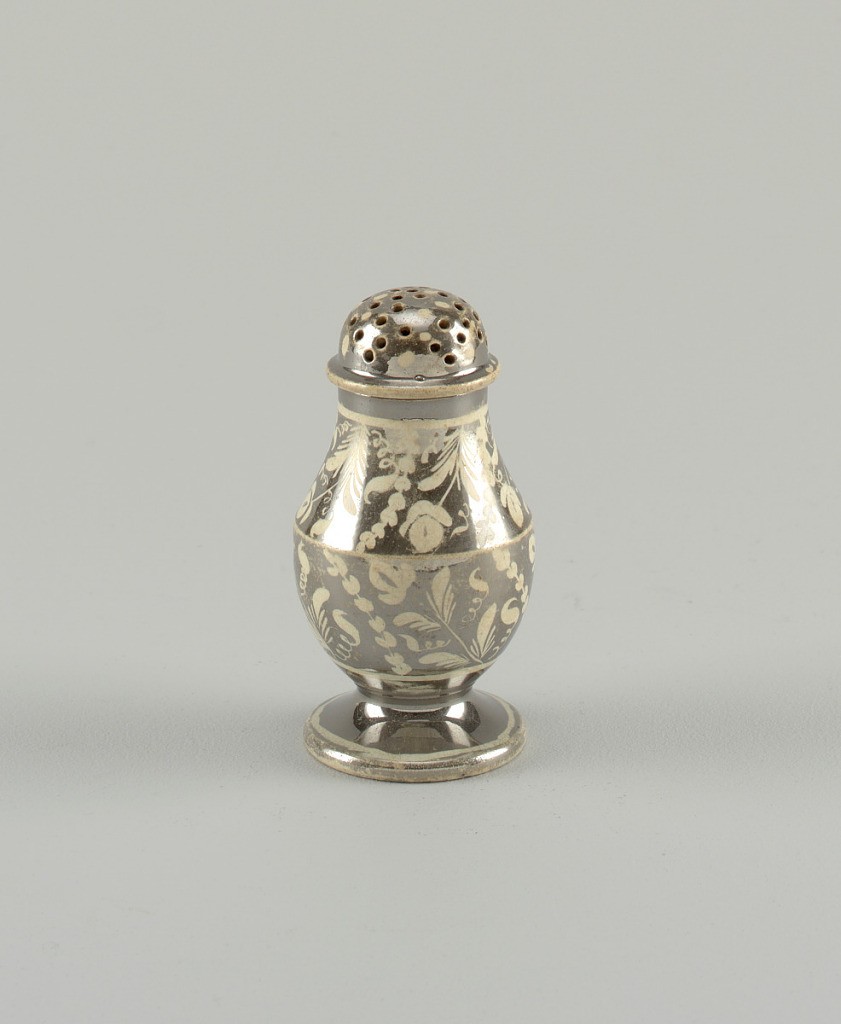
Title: Sugar caster
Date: early 19th century
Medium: Molded tin-glaze earthenware, overglaze lustre
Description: Pyriform caster with pierced top, on flaring foot. Reserve floral decoration in silver lustre ground.